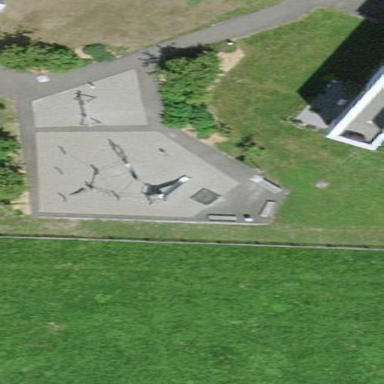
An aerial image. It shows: Playground area for leisure activities on the land.